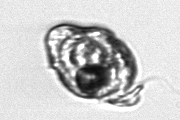
Label: Proterythropsis